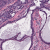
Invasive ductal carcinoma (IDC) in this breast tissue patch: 0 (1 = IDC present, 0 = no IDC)